Question: When you push upload button, or cancel I got that error. But other editable fields without upload are working fine.
Using:
Jeditable - jQuery in place edit plugin Version 1.7.1
Don't know what to do with that.
Thank's for your answers.

'''
$.editable.addInputType('ajaxupload', {
/* create input element */
element: function (settings) {
settings.onblur = 'ignore';
var input = $('<input type="file" id="upload" name="upload"/>');
$(this).append(input);
return (input);
},
content: function (string, settings, original) { /* do nothing */ },
plugin: function (settings, original) {
var form = this;
form.attr("enctype", "multipart/form-data");
$("button:submit", form).bind('click', function () {
$.ajaxFileUpload({
type: 'POST',
url: "/EZhandler.ashx?exId=" + GetExhibitorId() + "&exhibitionId=" + GetExhibitionId()+"&type=logo",
secureuri: false,
fileElementId: 'upload',
dataType: 'json',
success: function (data, status) {
$(original).html(data);
original.editing = false;
location.reload();
},
error: function (data, status, e) {
alert(e);
}
});
return (false);
});
}
'''
});
'''
$(document).ready(function () {
$('.logo').editable(function (value, settings) {
return value;
},
{
type: 'ajaxupload',
submit: 'Upload',
cancel: 'Cancel',
style: 'inherit',
tooltip: "Click to upload..."
});
});
'''
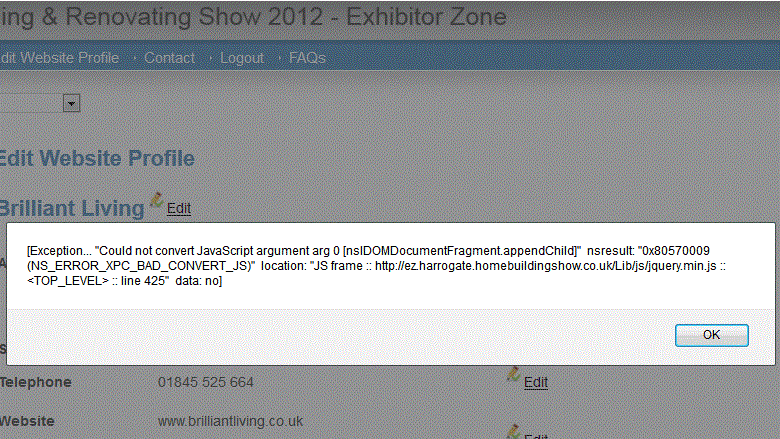
Answer: $(original).html(data); - check data status, mb it's null